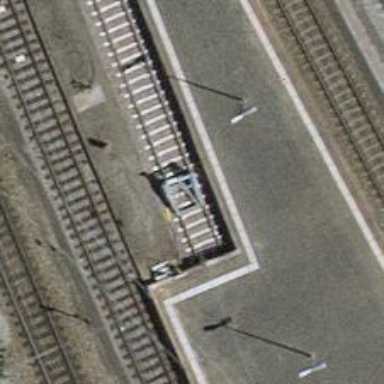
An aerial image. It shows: Railway buffer stop.